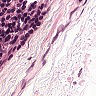
Metastatic tissue present: no